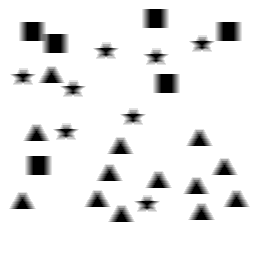
Squares: 6
Triangles: 13
Stars: 8
Total shapes: 27